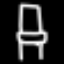
Label: chair